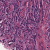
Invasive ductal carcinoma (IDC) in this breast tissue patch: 1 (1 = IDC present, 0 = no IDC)